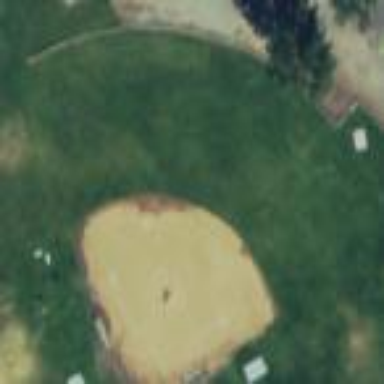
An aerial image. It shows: Baseball pitch for leisure land.